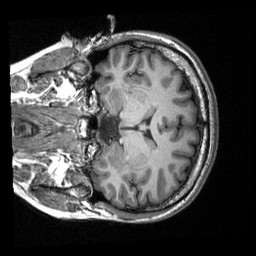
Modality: T1w
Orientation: coronal
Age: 22
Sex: female
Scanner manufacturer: siemens
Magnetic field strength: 3 T
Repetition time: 2.53 s
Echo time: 0.00309 s